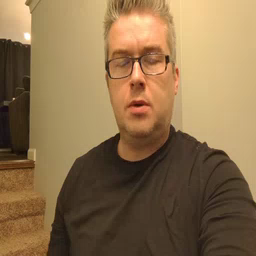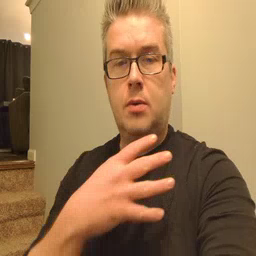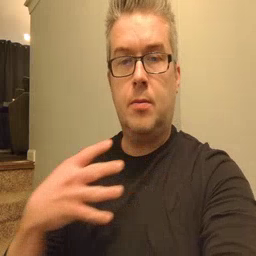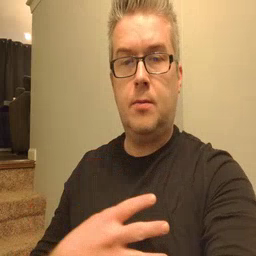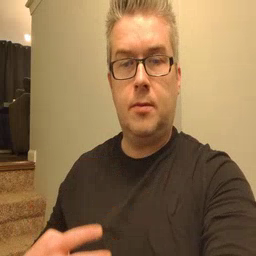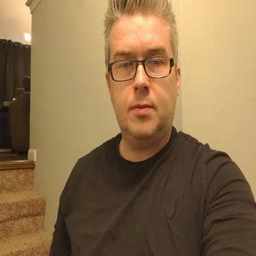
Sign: zebra